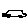
Label: car